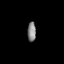
Tissue: prostate
Cell type: Myeloid cells
Senescence score: 0.3259
Nuclear area (px): 164
Mean DAPI intensity: 132.152